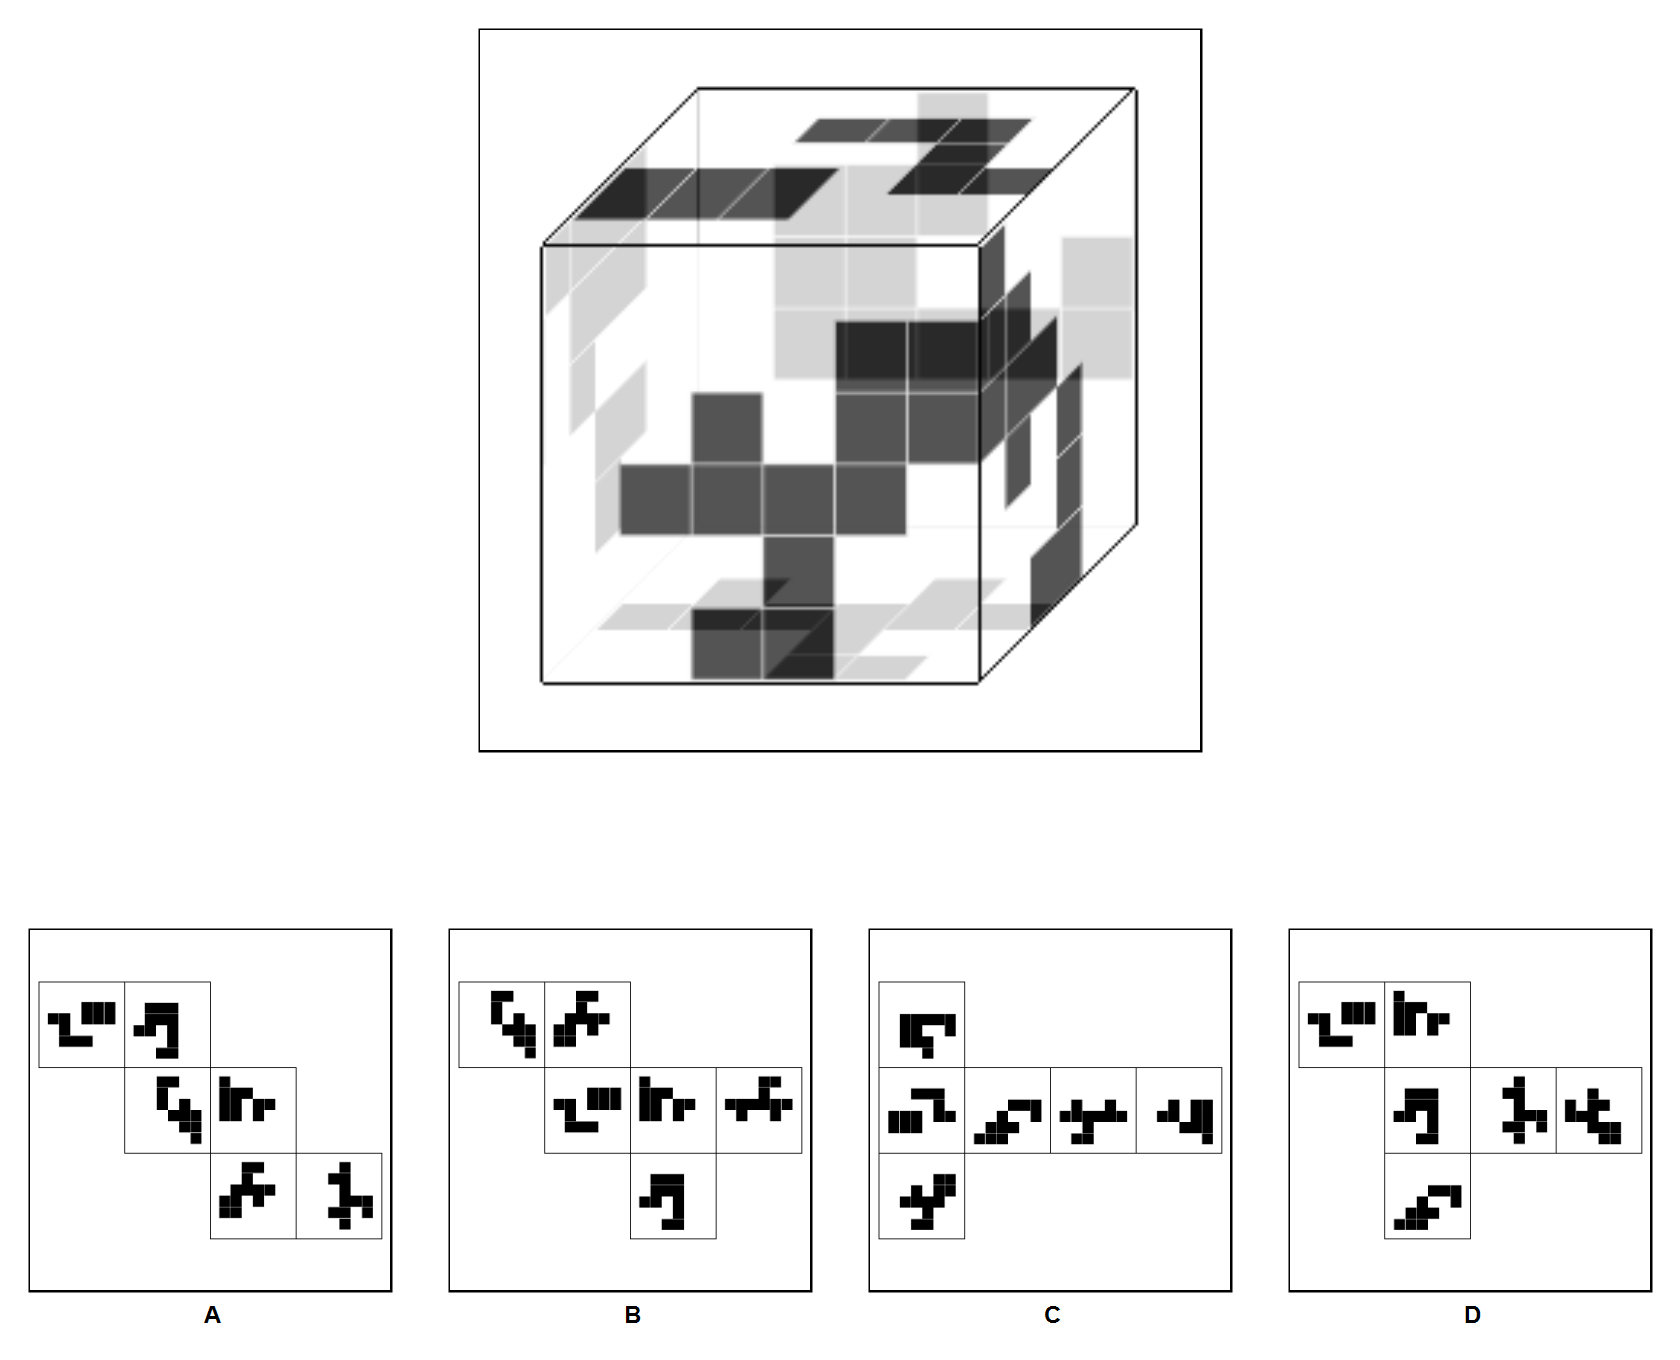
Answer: A